Field crop: tomato
Growth stage: 2
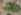
Species: solanum